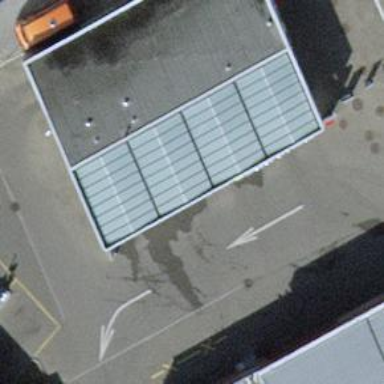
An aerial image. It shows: Commercial building housing car wash facility.